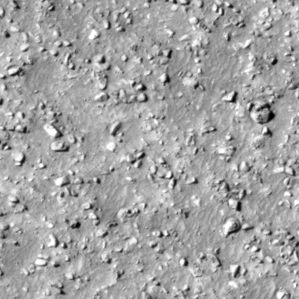
Label: non_frost